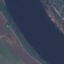
Land use / land cover class: River